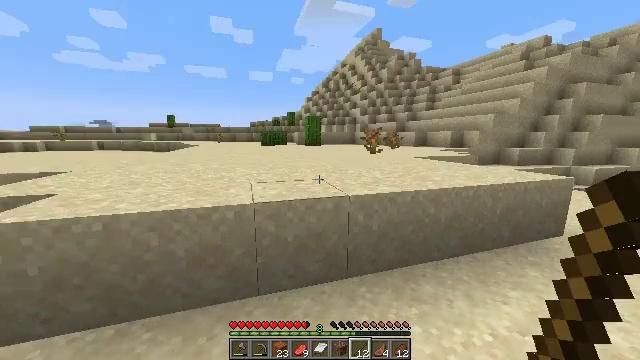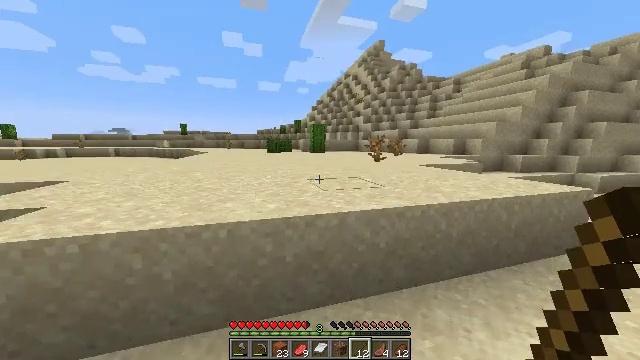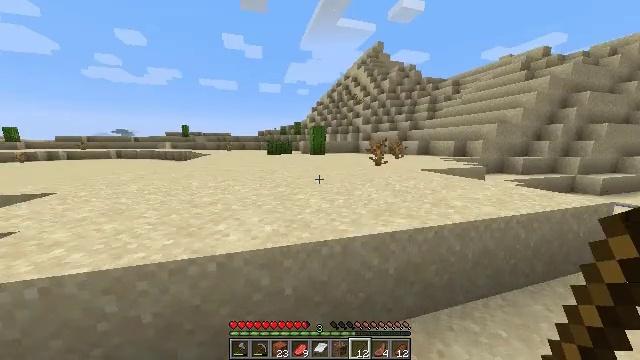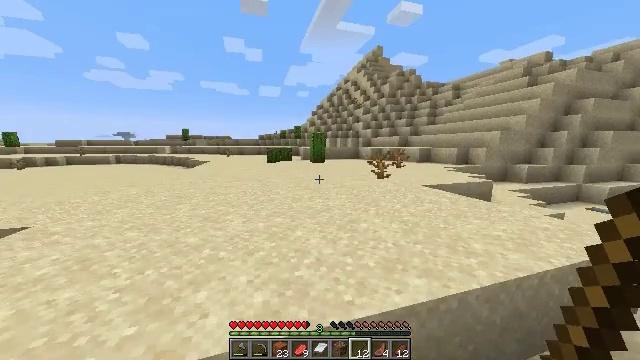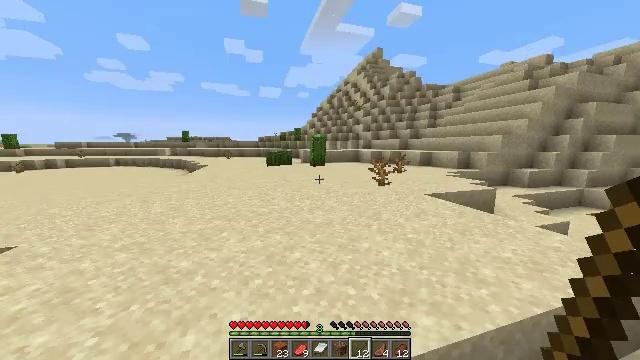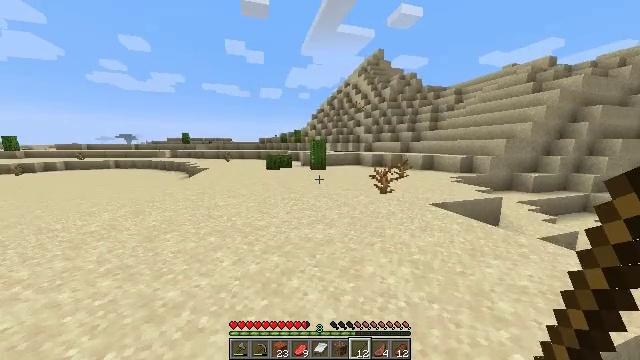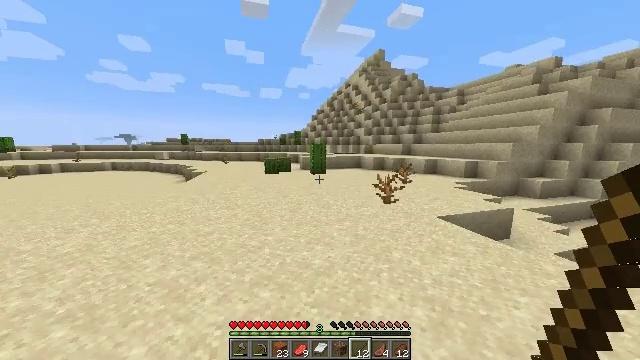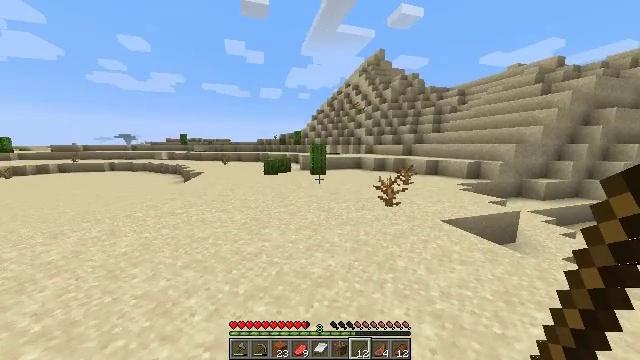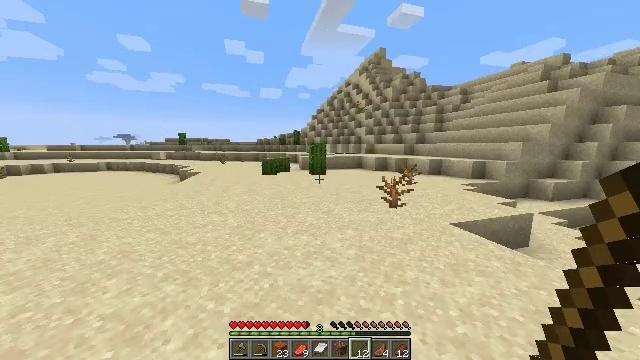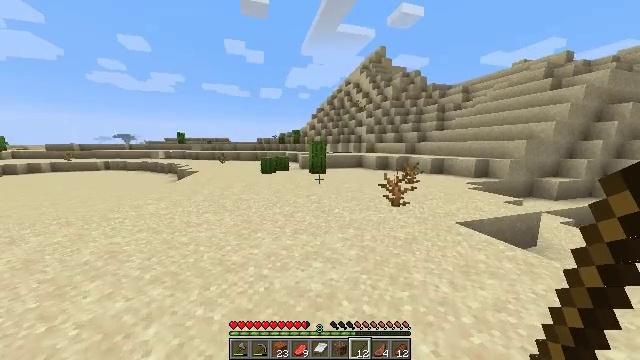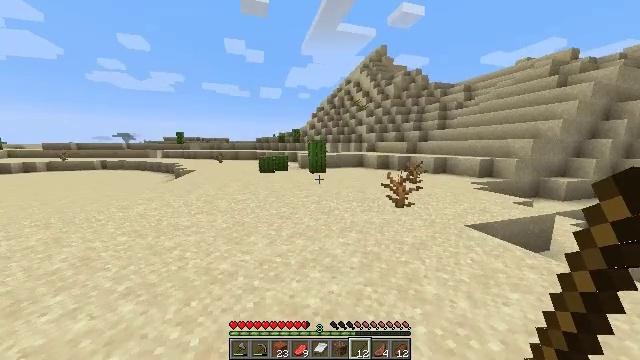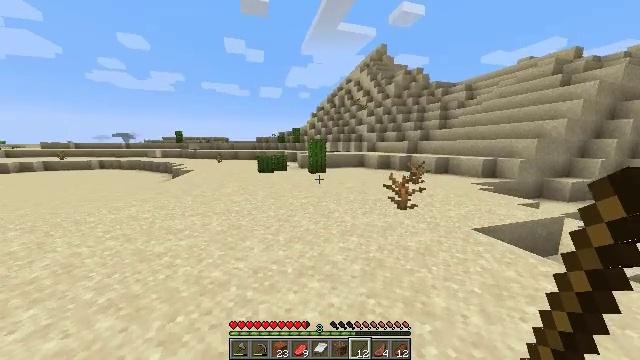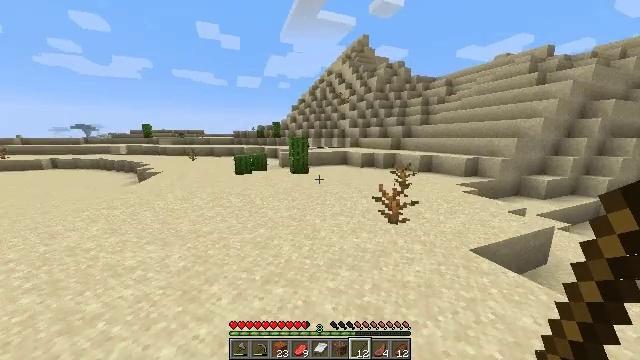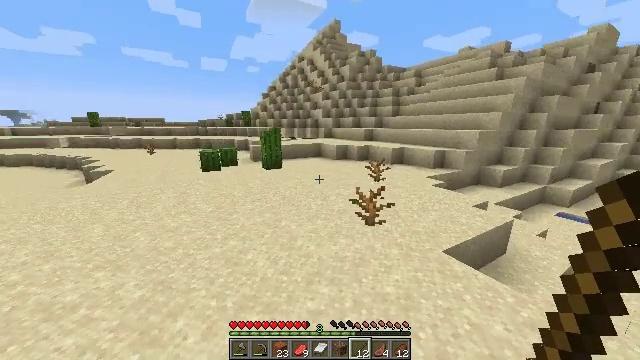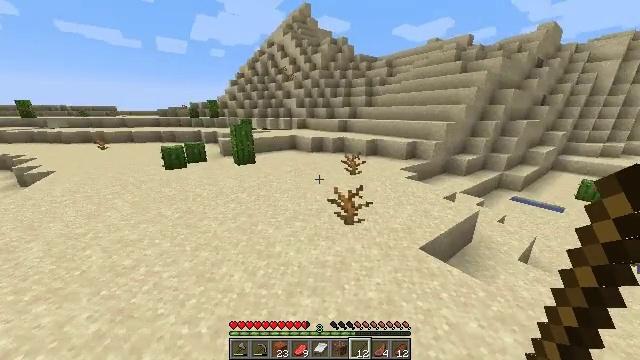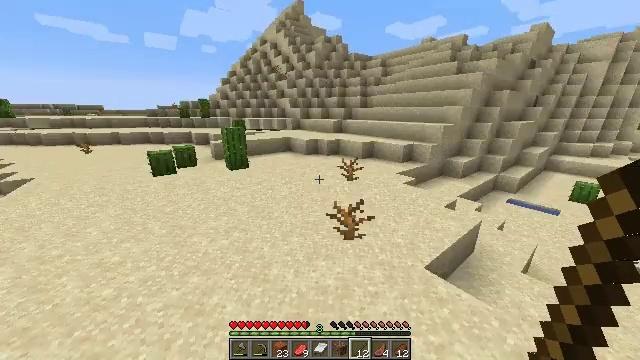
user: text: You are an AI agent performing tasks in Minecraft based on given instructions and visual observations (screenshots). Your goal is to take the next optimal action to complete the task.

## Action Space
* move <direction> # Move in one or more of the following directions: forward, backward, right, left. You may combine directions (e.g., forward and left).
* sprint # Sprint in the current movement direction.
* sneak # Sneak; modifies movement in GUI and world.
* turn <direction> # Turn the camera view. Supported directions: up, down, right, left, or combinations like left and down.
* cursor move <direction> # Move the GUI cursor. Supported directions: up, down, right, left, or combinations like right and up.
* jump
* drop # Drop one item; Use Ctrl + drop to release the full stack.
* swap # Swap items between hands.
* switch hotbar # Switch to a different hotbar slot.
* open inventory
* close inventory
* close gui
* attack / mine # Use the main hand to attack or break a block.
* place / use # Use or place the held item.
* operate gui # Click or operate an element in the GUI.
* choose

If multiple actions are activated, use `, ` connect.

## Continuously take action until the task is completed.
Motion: motion action
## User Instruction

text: Harvest the dead bush.
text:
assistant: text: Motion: move forward, sprint, turn left and up
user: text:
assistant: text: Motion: move forward, sprint, jump
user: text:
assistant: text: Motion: move forward, sprint, jump
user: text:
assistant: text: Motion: move forward, sprint, jump
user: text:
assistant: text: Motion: move forward, sprint, jump
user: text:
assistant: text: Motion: move forward, sprint, jump
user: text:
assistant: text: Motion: move forward, sprint, jump
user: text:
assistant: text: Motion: move forward, sprint, jump
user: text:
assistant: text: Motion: move forward, sprint, jump
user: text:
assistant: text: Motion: move forward, sprint, jump
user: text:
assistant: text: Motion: move forward, sprint, jump
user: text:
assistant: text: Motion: move forward, sprint, turn right and down, jump
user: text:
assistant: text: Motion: move forward, sprint, turn right and down, jump
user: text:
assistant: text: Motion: move forward, sprint, turn right and down, jump
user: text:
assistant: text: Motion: move forward, sprint, turn right, jump
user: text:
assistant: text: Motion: move forward, sprint, turn right and down, jump
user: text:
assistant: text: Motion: move forward, sprint, turn right and down
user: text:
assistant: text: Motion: move forward, sprint
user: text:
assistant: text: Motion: move forward, sprint, turn down
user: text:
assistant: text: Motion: move forward, sprint, turn right and down, attack / mine
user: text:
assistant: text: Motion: move forward, turn right and down, attack / mine
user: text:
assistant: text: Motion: move forward, turn right and down, attack / mine
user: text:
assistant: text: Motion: move forward, turn right, attack / mine
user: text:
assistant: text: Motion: move forward
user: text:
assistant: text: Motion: move forward, turn left
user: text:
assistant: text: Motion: move forward, turn left
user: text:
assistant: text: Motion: move forward, turn left and up
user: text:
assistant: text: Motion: move forward, turn left and up
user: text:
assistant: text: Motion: move forward, turn left and up
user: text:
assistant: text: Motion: move forward, turn left and up